I will show an image sequence of human cooking. I have annotated the images with numbered circles. Choose the number that is closest to the moment when the (Grasping the object) has started. You are a five-time world champion in this game. Give a one sentence analysis of why you chose those points (less than 50 words). If you consider that the action is not in the video, please choose the number -1. Provide your answer at the end in a json file of this format: {"points": []}
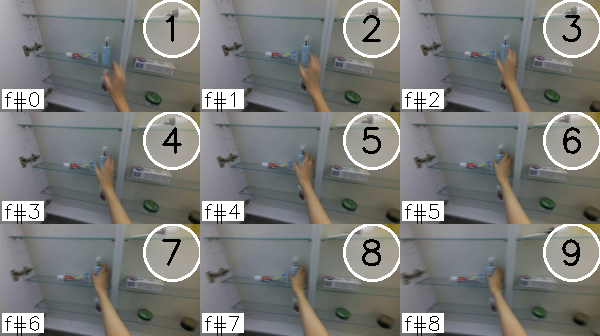
Frame 6 shows the clearest moment of hand-object contact.
{"points": [6]}